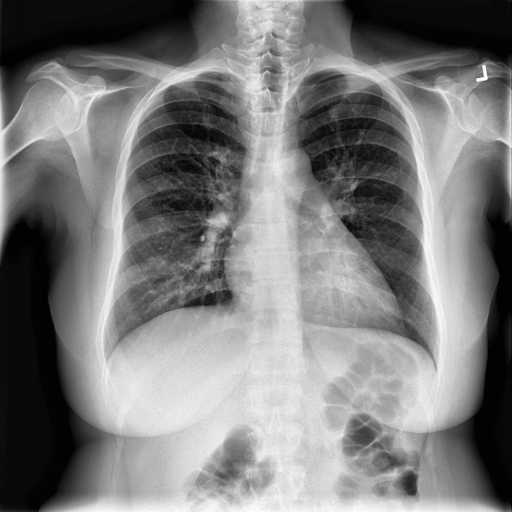
Finding: NORMAL